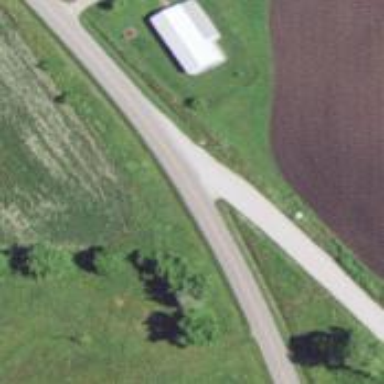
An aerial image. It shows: Stop road.